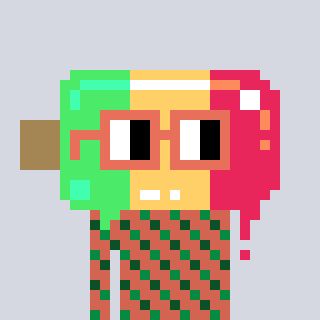
a pixel art character with square orange glasses, a icepop-shaped head and a peachy-colored body on a cool background